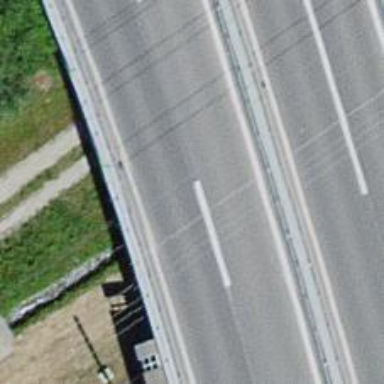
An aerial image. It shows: Asphalt surface bridge on motorway link.